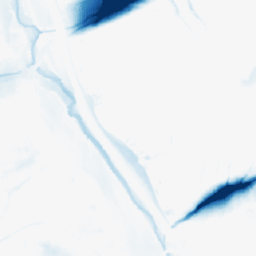
Category: morphological
Decomposition family: morphological_ellipse
Decomposition parameters: operation: closing
width: 50
height: 20
Upsampling method: area
Upsampling parameters: scale: 2
Upsampling scale: 2